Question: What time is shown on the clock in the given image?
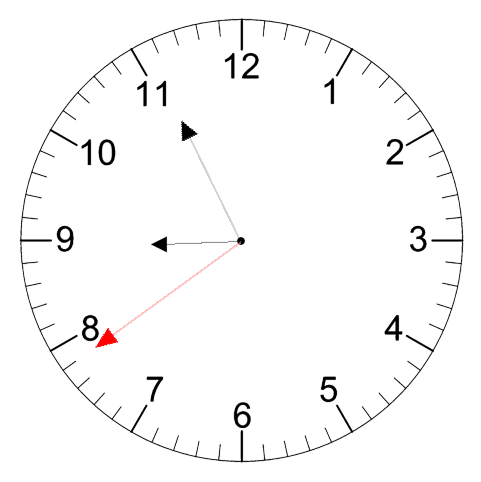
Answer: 08:55:39